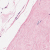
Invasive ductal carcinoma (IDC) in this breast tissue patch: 0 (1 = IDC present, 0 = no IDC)